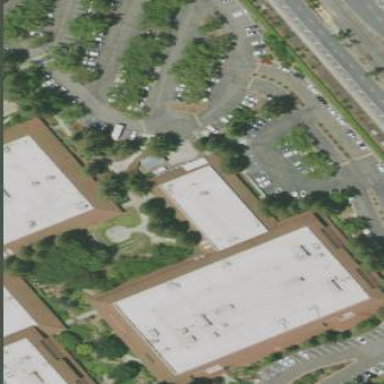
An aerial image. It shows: Government building related to transportation.